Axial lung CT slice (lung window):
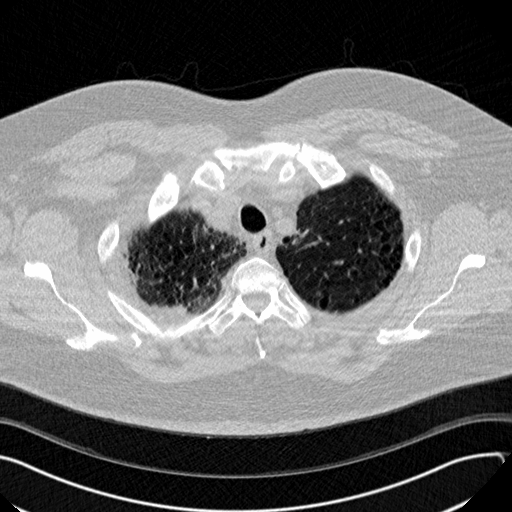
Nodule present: no